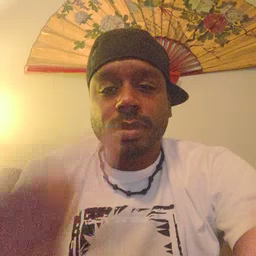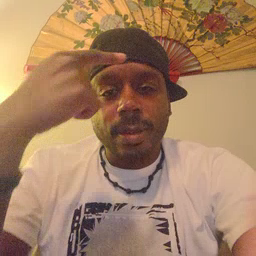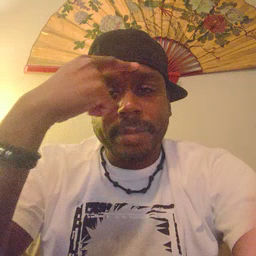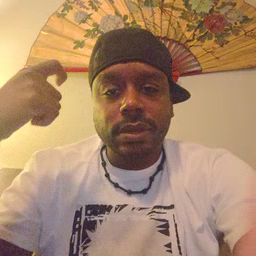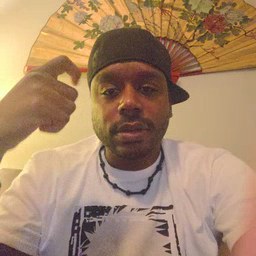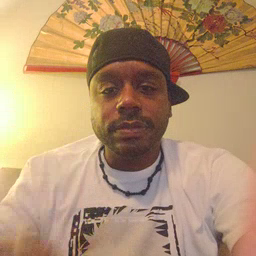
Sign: because